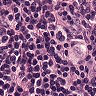
Metastatic tissue present: yes